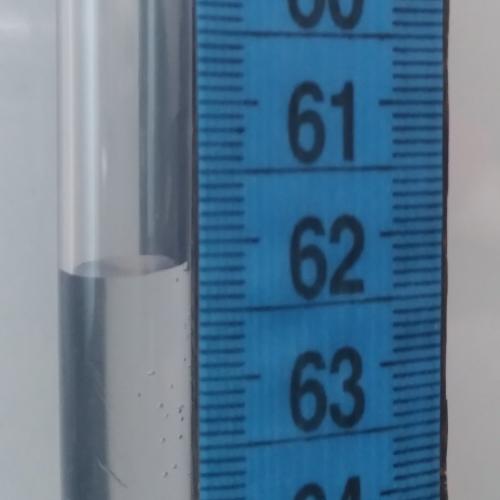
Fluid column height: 62.2 cm